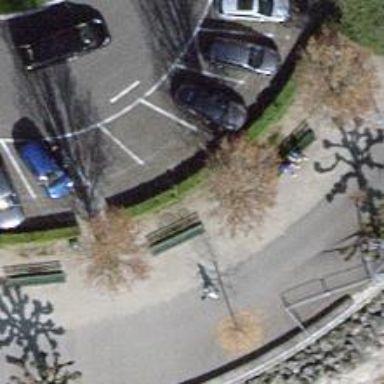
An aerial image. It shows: Bench for seating.